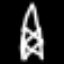
Label: The Eiffel Tower